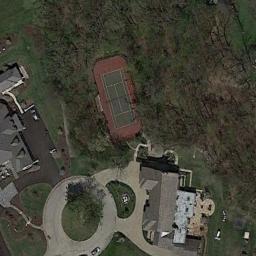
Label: tennis_court